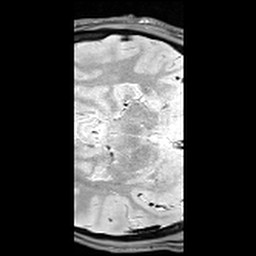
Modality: T1w
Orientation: axial
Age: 24
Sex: male
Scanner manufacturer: siemens
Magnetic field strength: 3 T
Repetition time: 6.5 s
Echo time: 0.016 s